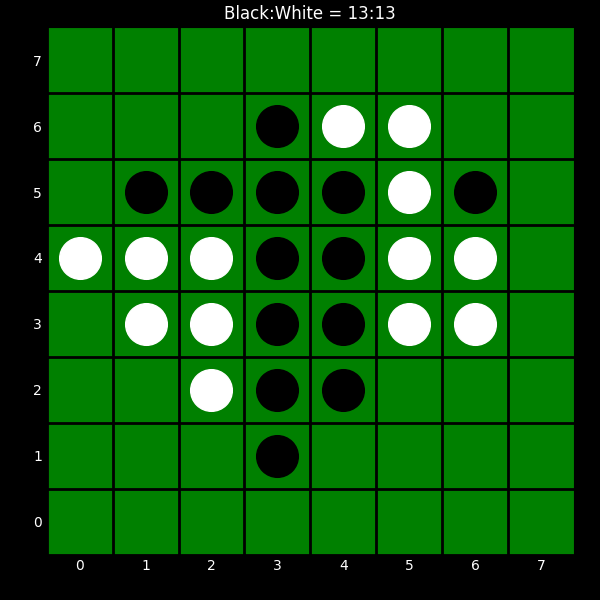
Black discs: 13
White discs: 13